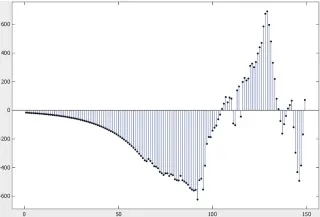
Represent residual for proposed models.
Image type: chart (chart)